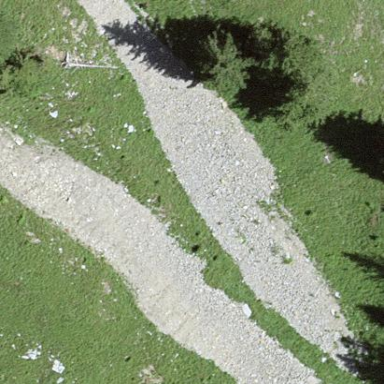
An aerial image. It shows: Natural scree.